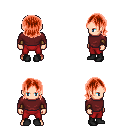
a pixel art fantasy rpg character, male body template, human, light skin, maroon long-sleeve shirt, red pants, red long bangs hairstyle, cloth bracers, black shoes, four views (front, back, left, right), 2x2 character sprite sheet, small pixel art, hard edges, no anti-aliasing